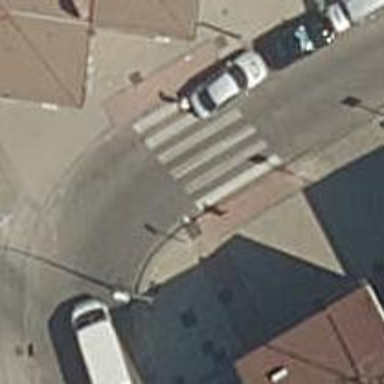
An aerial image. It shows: Zebra crossing on the road.